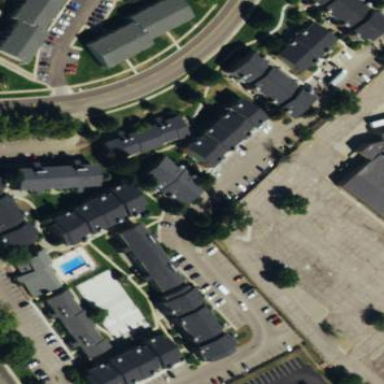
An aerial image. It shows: Residential area with apartments.